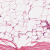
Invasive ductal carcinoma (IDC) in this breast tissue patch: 0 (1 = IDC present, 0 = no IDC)